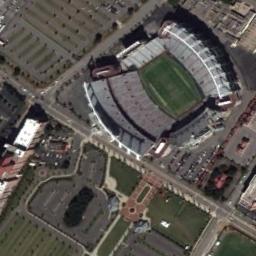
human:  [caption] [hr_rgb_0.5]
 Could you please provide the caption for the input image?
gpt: The stadium's roof has wavy white signs .

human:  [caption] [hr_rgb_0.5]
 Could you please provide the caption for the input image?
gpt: There are many cars beside the stadium .

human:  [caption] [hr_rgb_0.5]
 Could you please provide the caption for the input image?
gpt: The stadium is next to the grass and parking lot .

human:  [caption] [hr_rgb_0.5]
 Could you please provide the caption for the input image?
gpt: Lawn and parking lot next to the circular stadium .

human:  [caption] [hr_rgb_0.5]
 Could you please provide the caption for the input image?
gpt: There are some green lawns beside the stadium .